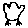
Label: bird